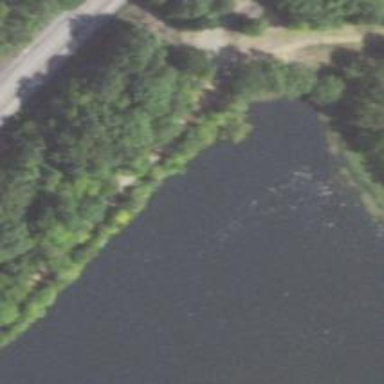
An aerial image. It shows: Dam across waterway.